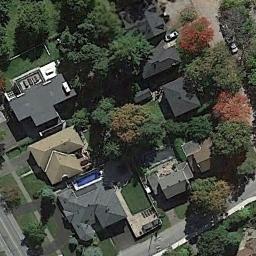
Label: medium_residential